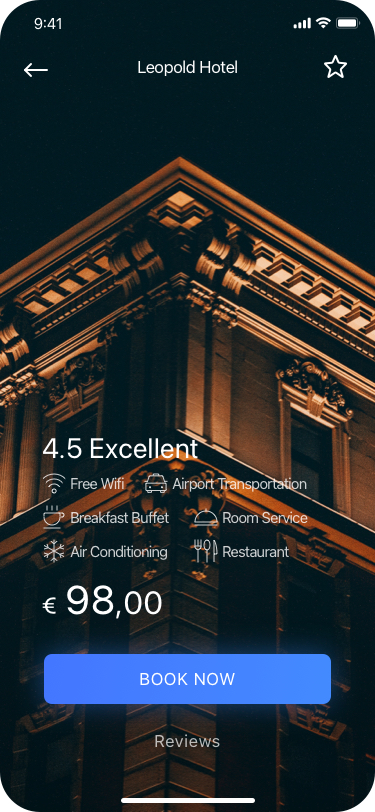
Text in this UI design:
€ 98,00
4.5 Excellent
Leopold Hotel